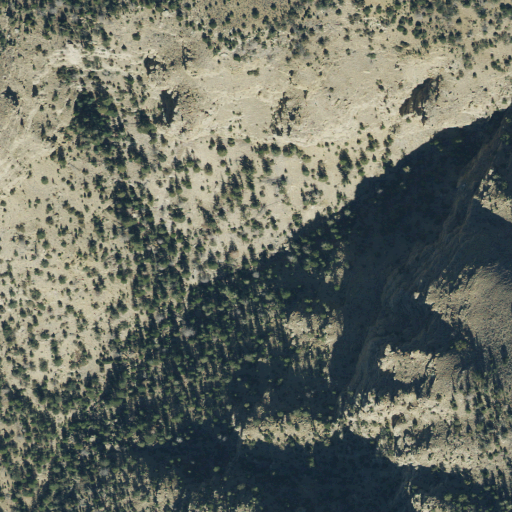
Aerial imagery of valley in Utah named McCadden Hollow containing evergreen forest and shrub